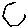
Label: hexagon